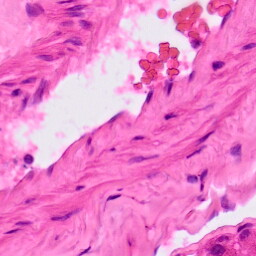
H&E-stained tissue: Lung